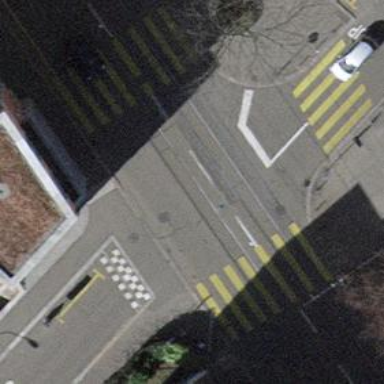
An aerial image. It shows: Unmarked crossing with traffic calming table.